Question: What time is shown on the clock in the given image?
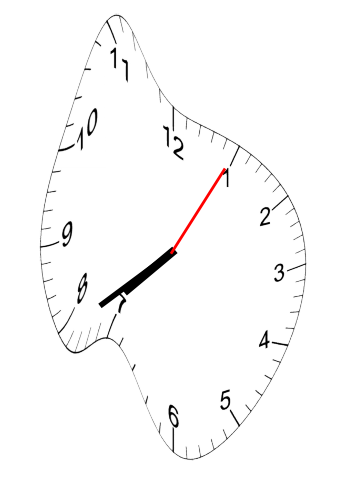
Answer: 07:39:05